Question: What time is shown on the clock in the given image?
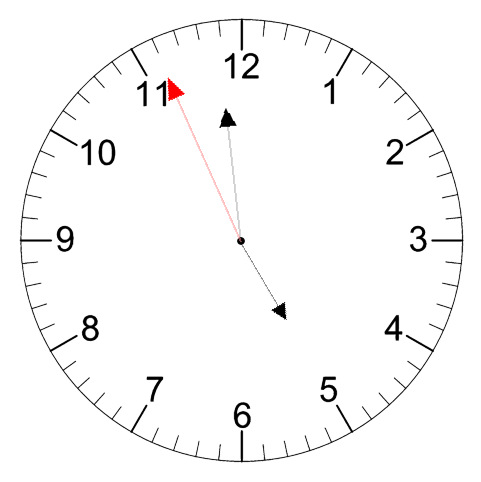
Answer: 04:58:56